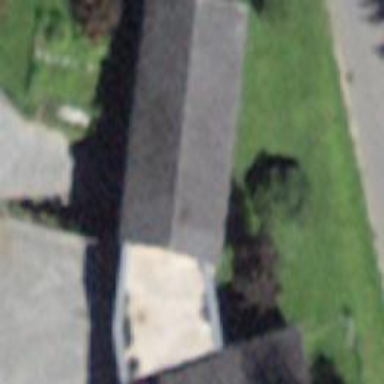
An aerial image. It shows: Detached building.